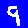
Digit: 9